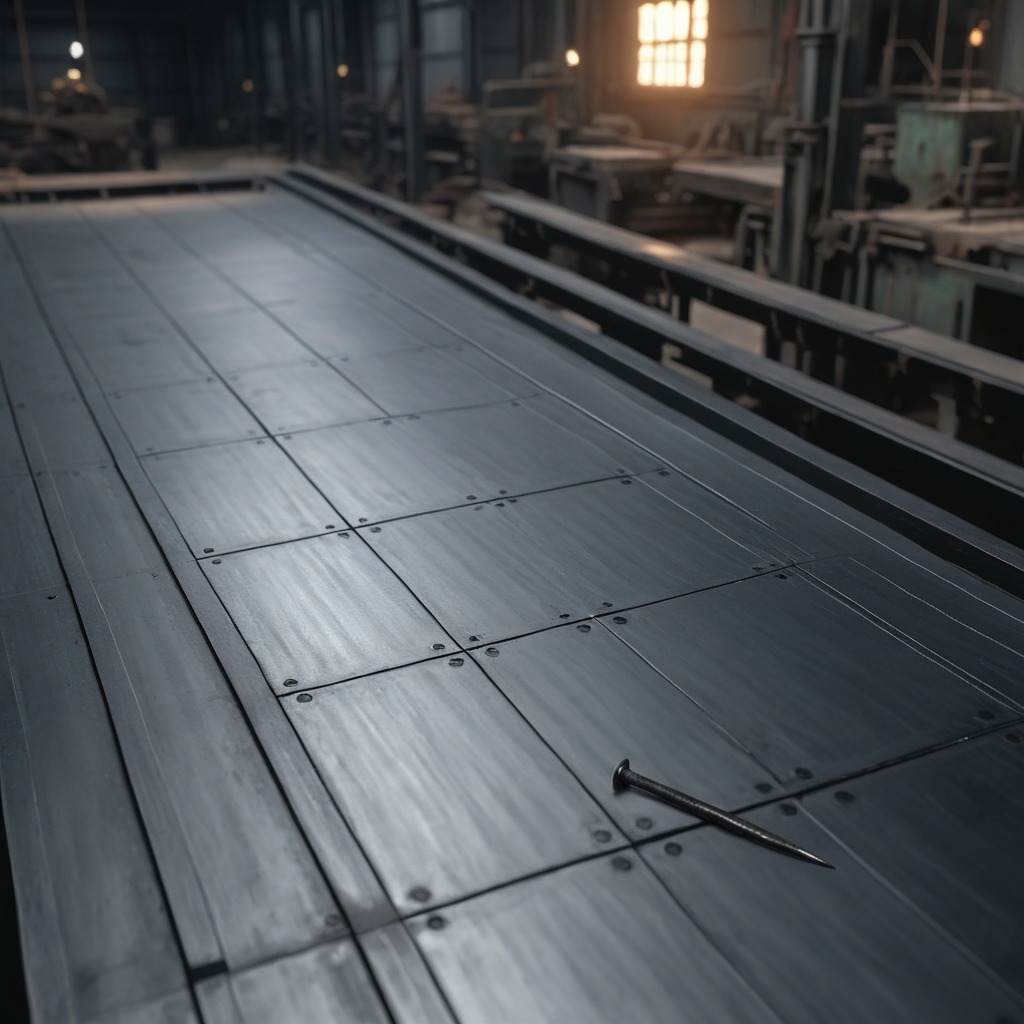
An iron nail is lying on the cold steel table in a mining workshop.